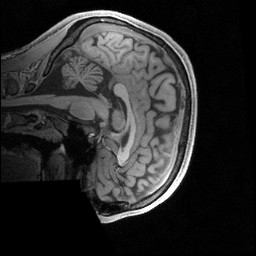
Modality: T1w
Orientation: sagittal
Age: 20
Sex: male
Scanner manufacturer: siemens
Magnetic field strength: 3 T
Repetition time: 2.4 s
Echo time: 0.00231 s